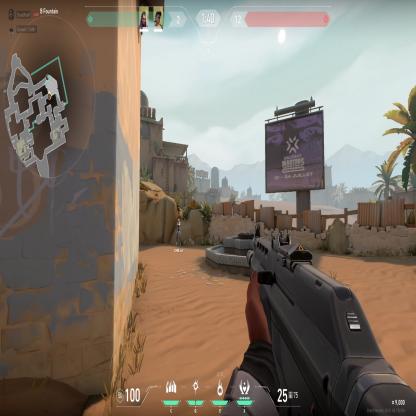
Label: teammate